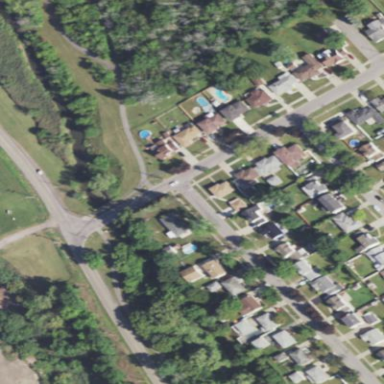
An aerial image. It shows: This residential area consists of single-family homes.